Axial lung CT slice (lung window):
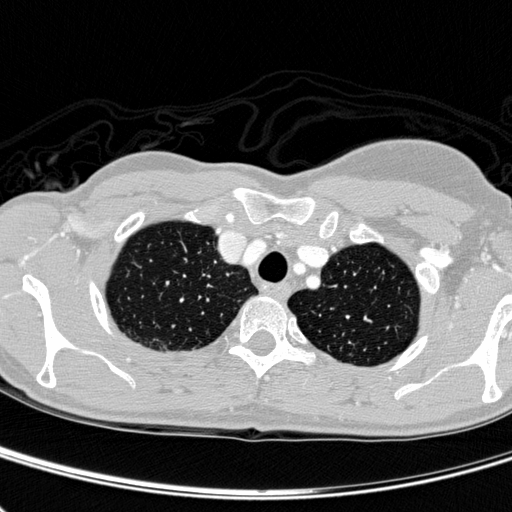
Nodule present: no